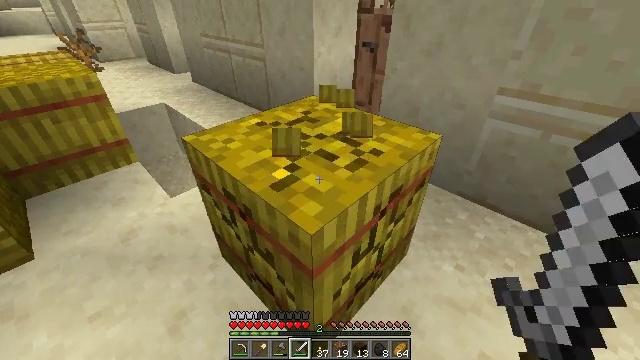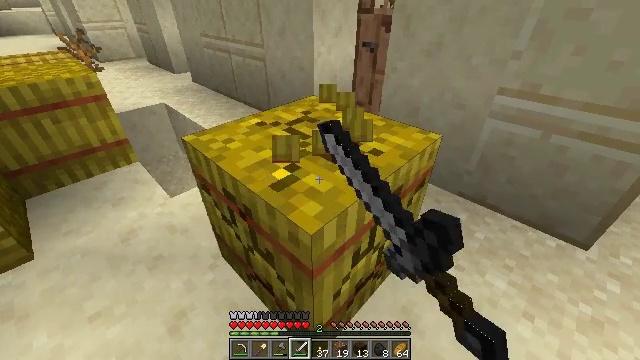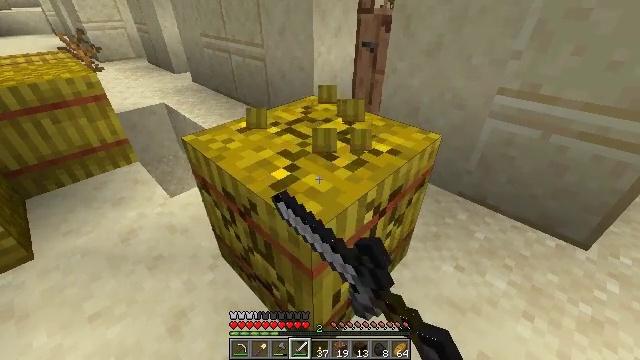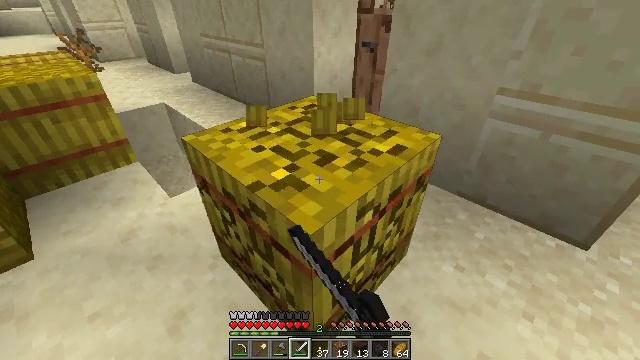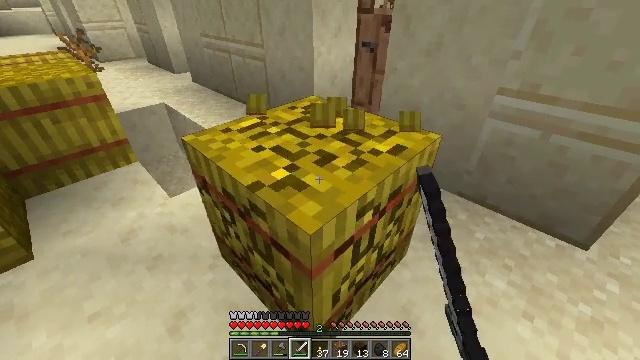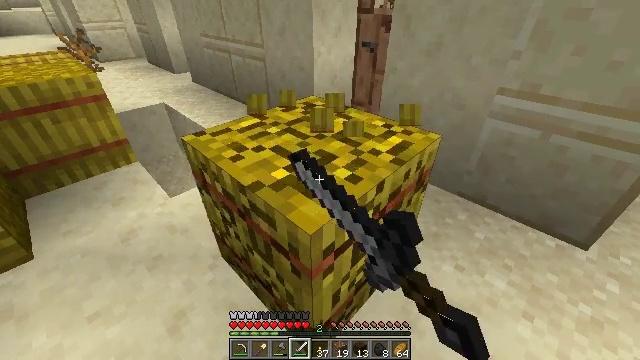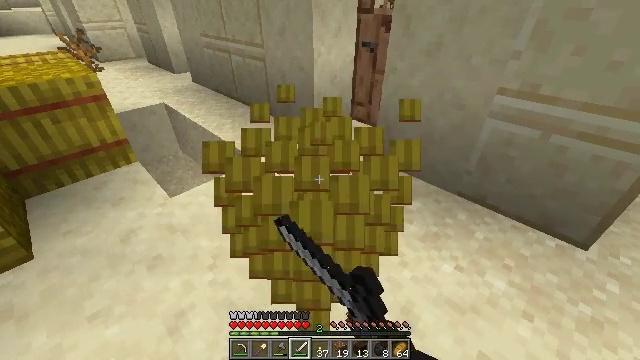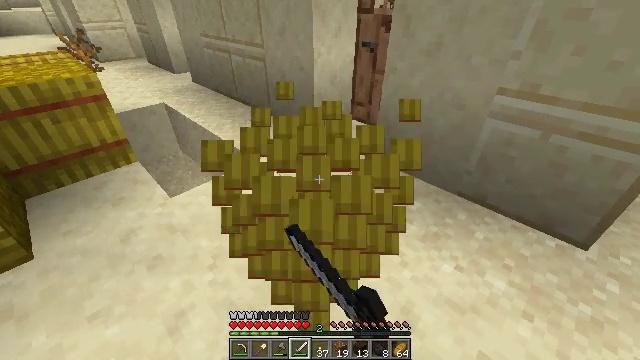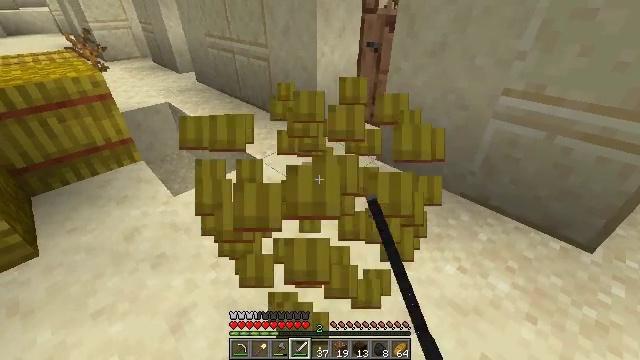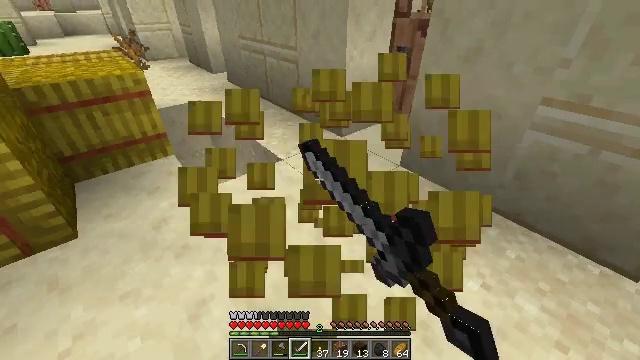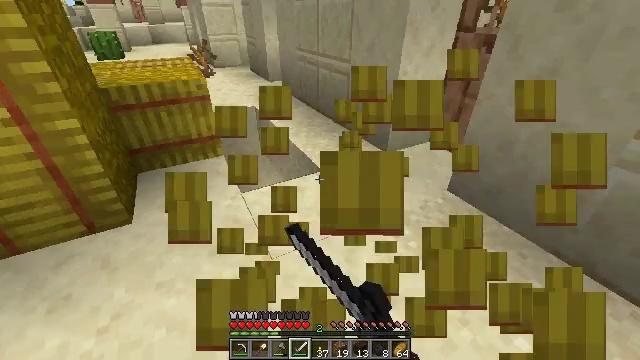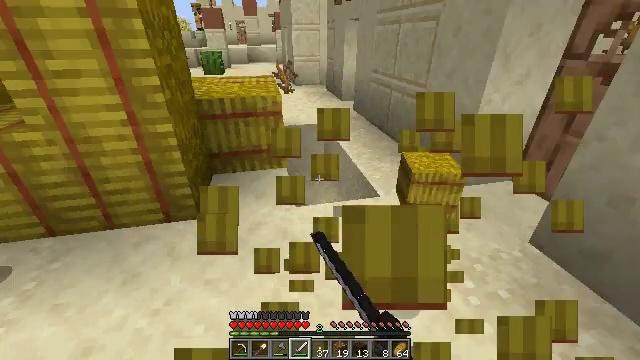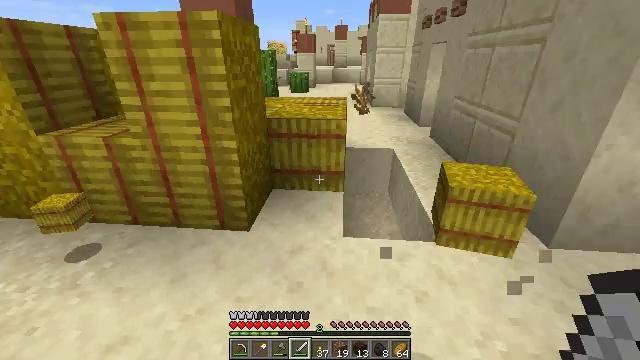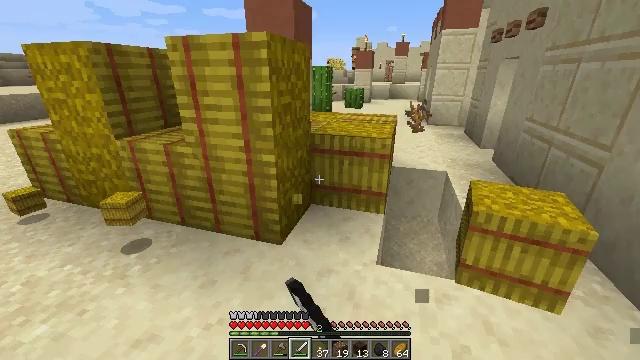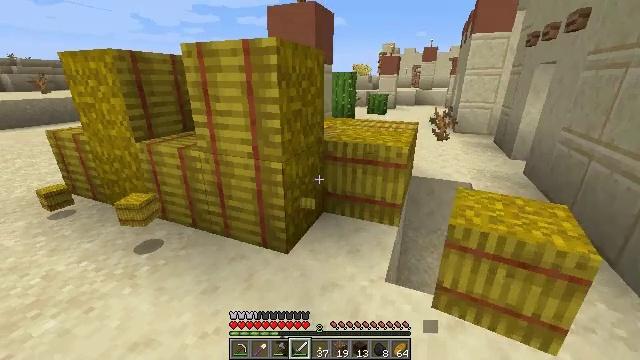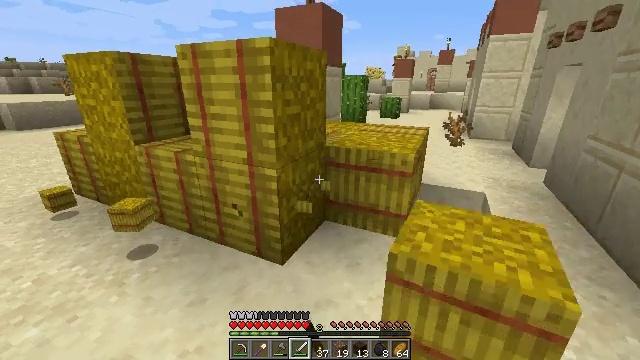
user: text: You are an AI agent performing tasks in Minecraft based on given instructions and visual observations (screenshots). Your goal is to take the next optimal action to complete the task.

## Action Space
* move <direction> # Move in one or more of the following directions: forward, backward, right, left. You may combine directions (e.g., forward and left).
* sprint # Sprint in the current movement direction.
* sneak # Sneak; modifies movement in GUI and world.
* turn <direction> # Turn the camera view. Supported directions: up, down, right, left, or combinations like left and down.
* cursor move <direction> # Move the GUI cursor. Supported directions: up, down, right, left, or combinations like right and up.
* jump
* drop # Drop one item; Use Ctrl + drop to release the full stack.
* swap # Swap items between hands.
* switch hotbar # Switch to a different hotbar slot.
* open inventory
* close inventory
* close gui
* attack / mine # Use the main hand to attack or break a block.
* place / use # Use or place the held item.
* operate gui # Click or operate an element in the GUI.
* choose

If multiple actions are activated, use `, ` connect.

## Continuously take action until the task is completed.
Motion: motion action
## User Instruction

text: Break the hay block to collect it.
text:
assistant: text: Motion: attack / mine
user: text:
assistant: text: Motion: attack / mine
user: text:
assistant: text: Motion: attack / mine
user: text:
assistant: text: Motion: attack / mine
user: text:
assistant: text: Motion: attack / mine
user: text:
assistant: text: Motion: attack / mine
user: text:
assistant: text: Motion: attack / mine
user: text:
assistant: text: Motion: attack / mine
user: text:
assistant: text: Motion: turn left, attack / mine
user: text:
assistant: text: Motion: move forward and move right, turn left and up, attack / mine
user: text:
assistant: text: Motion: move forward and move right, turn left and up, attack / mine
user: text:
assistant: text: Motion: move forward and move right, turn left and up, attack / mine
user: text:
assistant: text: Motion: move forward and move right, turn left and up, attack / mine
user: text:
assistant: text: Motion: move forward and move right, turn left and up, attack / mine
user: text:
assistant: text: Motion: move forward, turn left, attack / mine
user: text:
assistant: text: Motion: turn left, attack / mine
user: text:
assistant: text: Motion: turn left, attack / mine
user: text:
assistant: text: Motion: turn left, attack / mine
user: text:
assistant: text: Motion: turn left, attack / mine
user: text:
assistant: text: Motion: attack / mine
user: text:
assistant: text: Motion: attack / mine
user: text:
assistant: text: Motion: attack / mine
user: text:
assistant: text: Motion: attack / mine
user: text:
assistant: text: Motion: attack / mine
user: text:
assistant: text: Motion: attack / mine
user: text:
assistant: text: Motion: attack / mine
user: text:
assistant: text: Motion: attack / mine
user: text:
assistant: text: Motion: attack / mine
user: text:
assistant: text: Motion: attack / mine
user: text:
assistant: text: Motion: attack / mine